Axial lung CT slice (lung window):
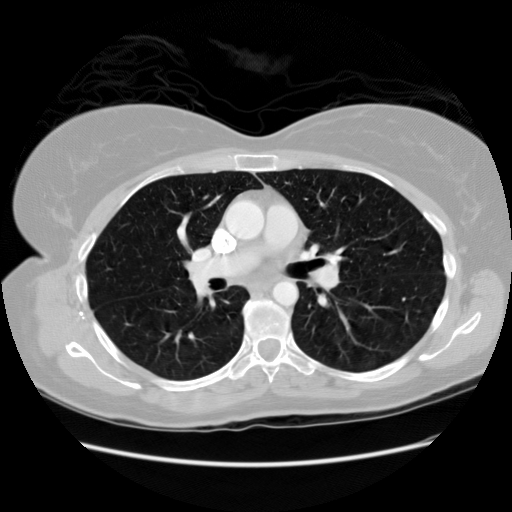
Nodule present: no